Question: I have connect windows EC2 instance via RDP,In windows Internet explorer not working,I already disable enhanced security but it's not working. I attached the screenshot please find.

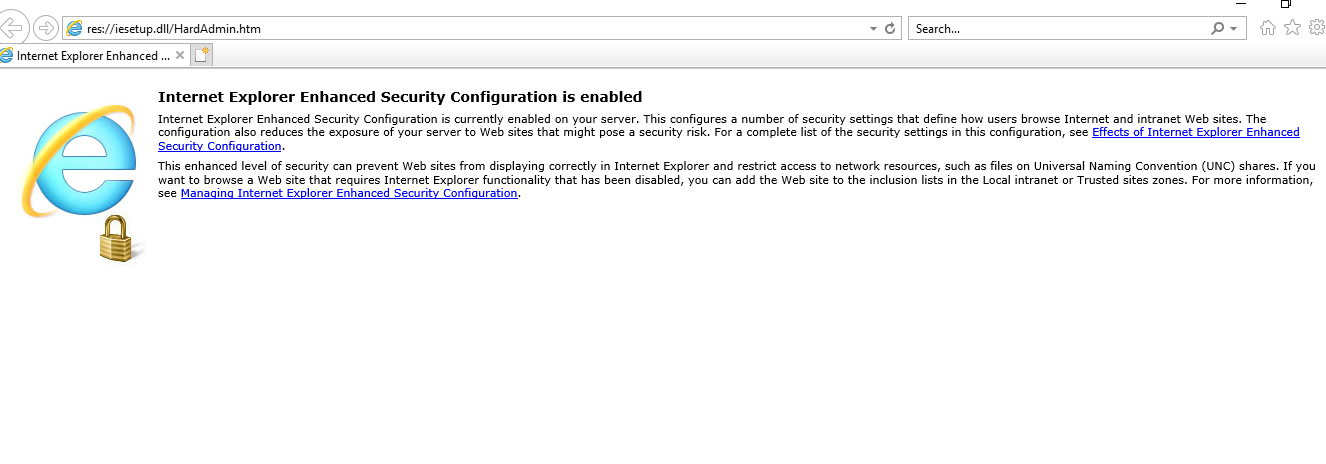
Answer: > This is second error after disable IE Enhanced Security
<URL>
This issue is related to the IE Browser Home page setting, if you click the IE tools and open the Internet Options, on the General tab, you can see the home page like this:
<URL>
Try to change the Home page setting and replace the home page, after that, click the Apply button to save the change, like below:
<URL>
Then, re-open the IE browser, it will show the default home page.